Question: Is there any configuration option for <URL>.
Any thoughts?

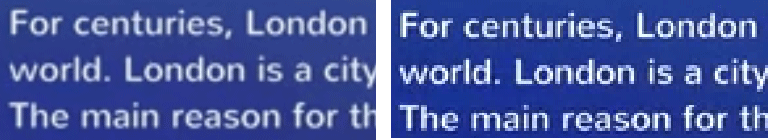
Answer: Answering my own question: I found out that the correct term in this case is "smoothing", instead of "anti aliasing". Also, MediaElement.js has an option for that called 'enablePluginSmoothing' which is set to 'false' by default. It was necessary to read the source code to discover this option, as it is not (yet) documented.
So, just set 'enablePluginSmoothing' to 'true' when creating the component, and video playback quality should be better.